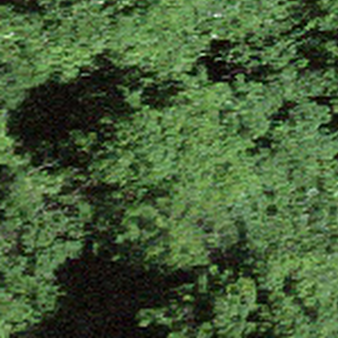
Label: other